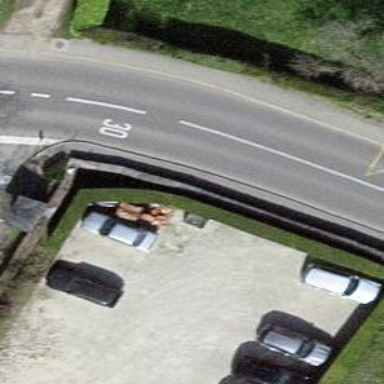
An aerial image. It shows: Hedge barrier.